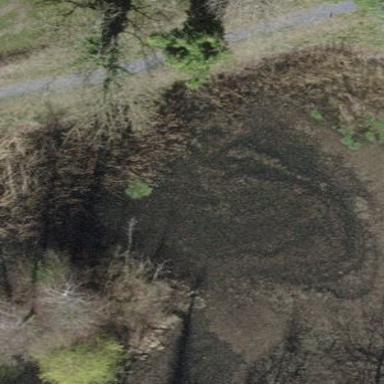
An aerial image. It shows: Pond with natural water.